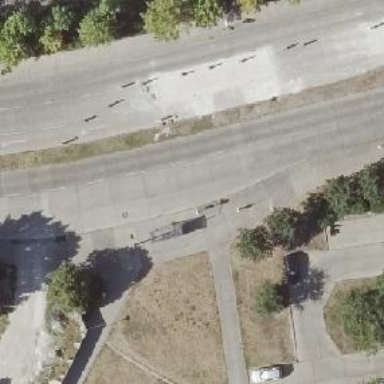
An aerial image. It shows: Sidewalk made of concrete.